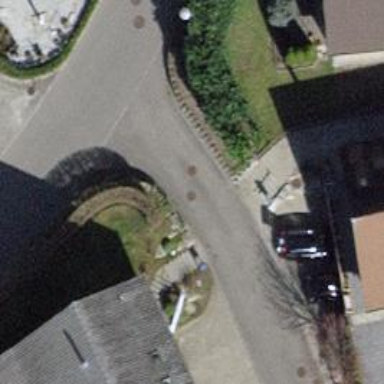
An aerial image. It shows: Residential road.